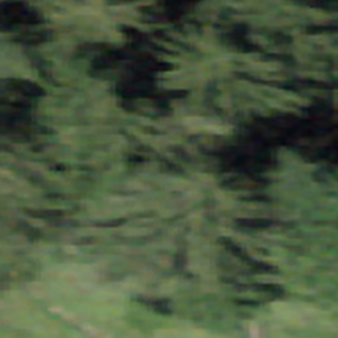
Label: other